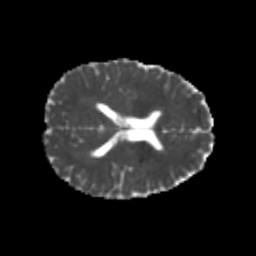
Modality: MD
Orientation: axial
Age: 24
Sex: female
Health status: healthy
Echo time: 0.074 s